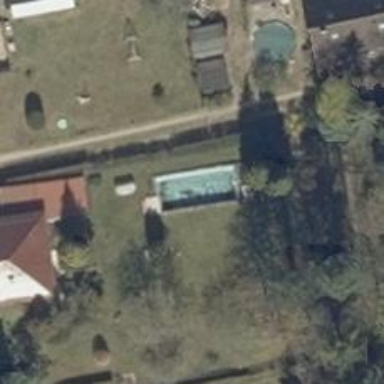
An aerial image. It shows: Swimming pool located in leisure land.